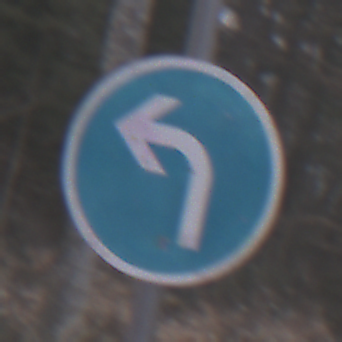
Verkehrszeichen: VorgeschriebeneFahrtrichtungLinks
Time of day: Midday
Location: Outdoor (Nature)
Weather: Overcast
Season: Autumn
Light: Natural